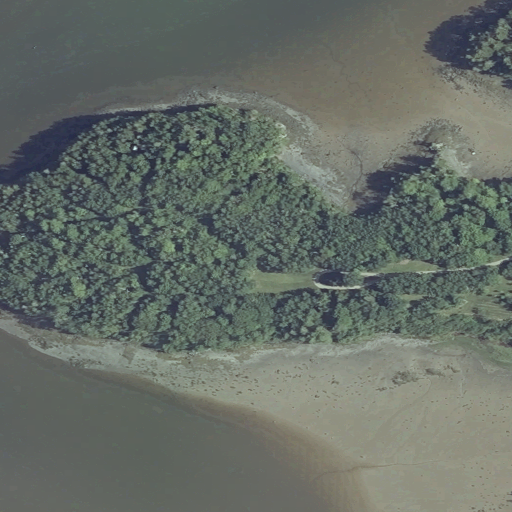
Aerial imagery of cape in Maine named Red Point containing open water, mixed forest, herbaceous wetlands, deciduous forest, barren land, medium intensity development, and woody wetlands